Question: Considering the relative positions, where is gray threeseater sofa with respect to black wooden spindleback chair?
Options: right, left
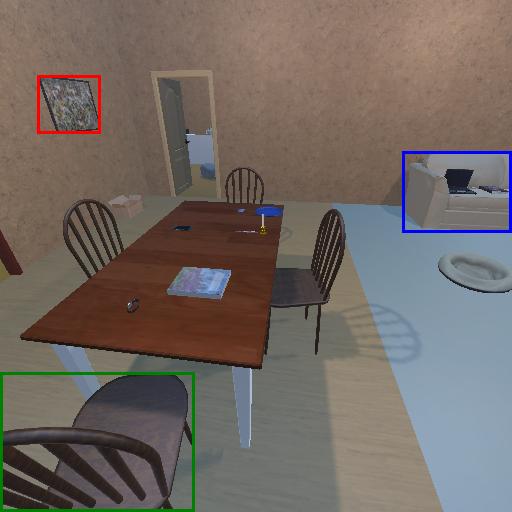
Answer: right